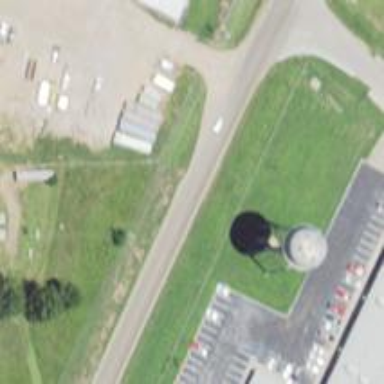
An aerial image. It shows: Water tower that is man-made.